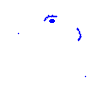
Particle: pion